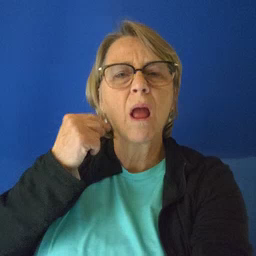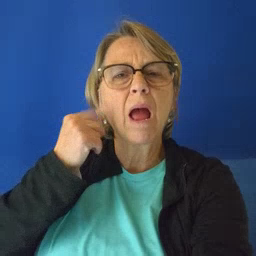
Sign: cry